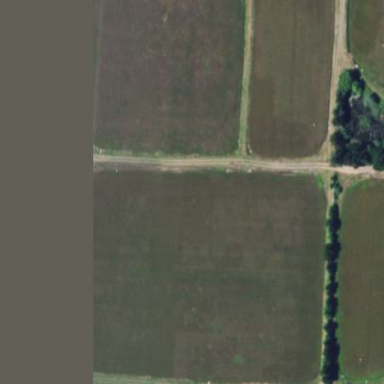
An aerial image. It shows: Farmland where cranberries are grown.